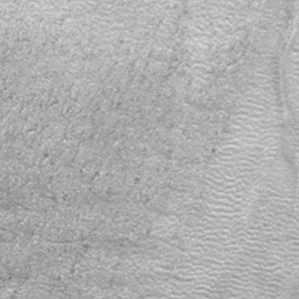
Label: frost